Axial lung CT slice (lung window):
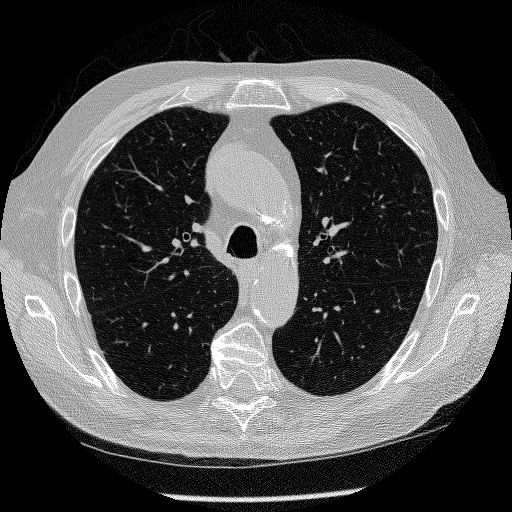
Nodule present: no